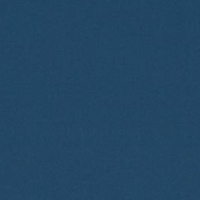
EUNIS habitat code: 14
Species observed at this site:
Lophophanes cristatus
Poecile palustris
Prunella collaris